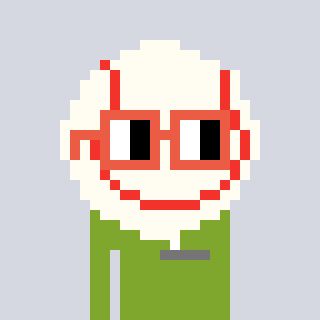
a pixel art character with square orange glasses, a baseball ball-shaped head and a slimegreen-colored body on a cool background